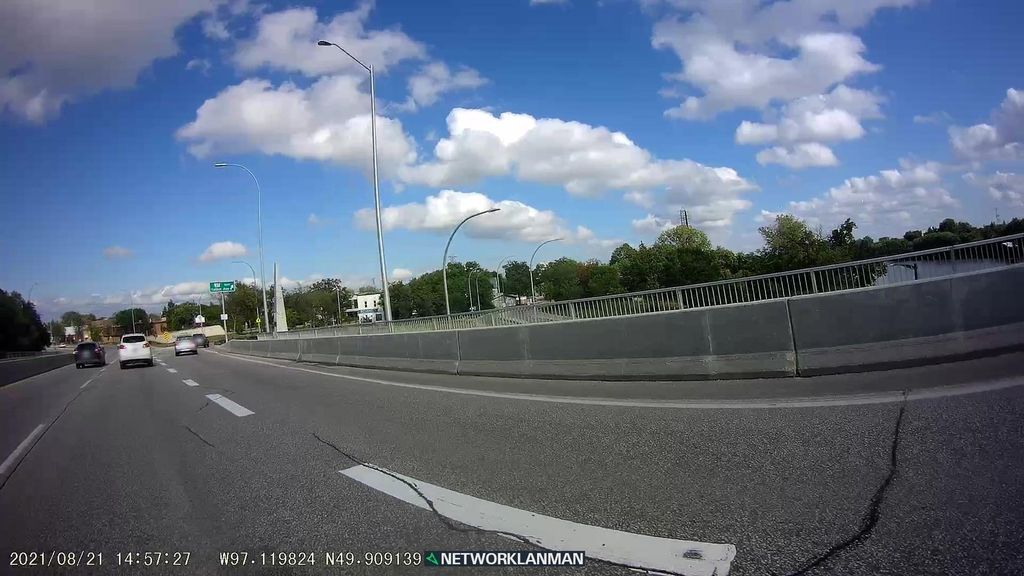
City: winnipeg